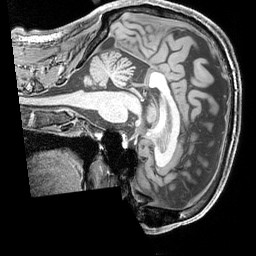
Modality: T1w
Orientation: sagittal
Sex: male
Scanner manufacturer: siemens
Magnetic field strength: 3 T
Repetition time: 2.3 s
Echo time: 0.00226 s